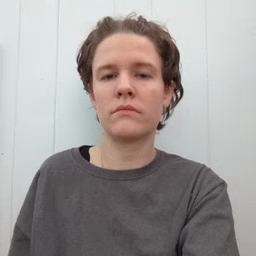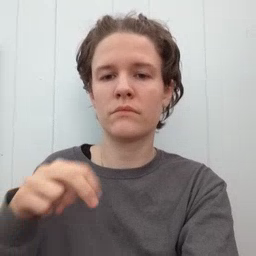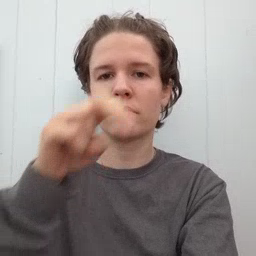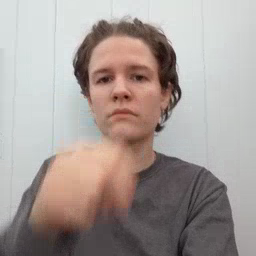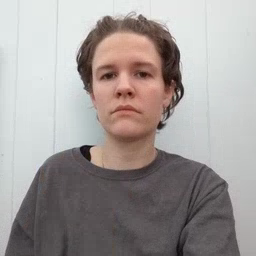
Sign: stairs